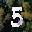
Label: 5